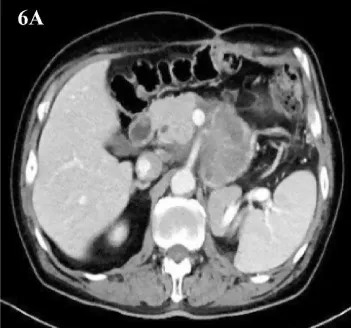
(A, B) Abdominal image before the sixth operation.
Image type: radiology (ct)